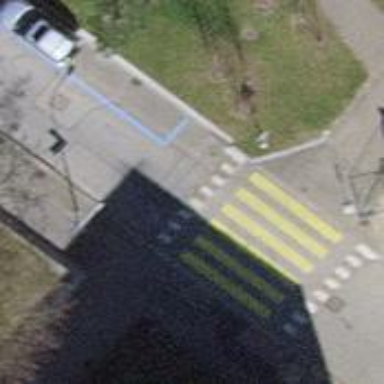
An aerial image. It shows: Uncontrolled zebra crossing with traffic-calming table.